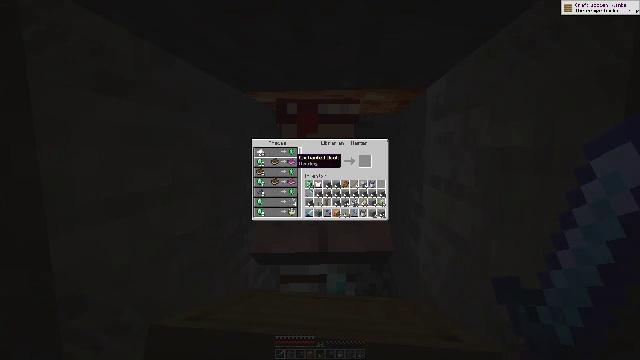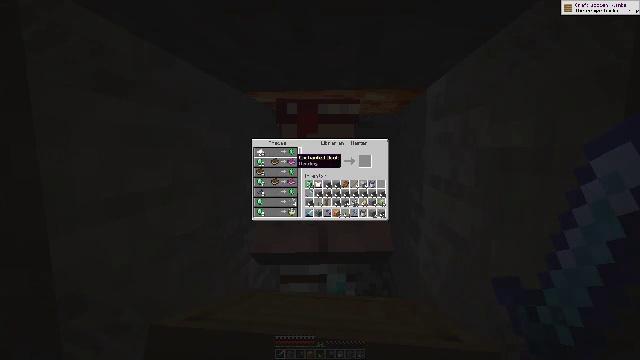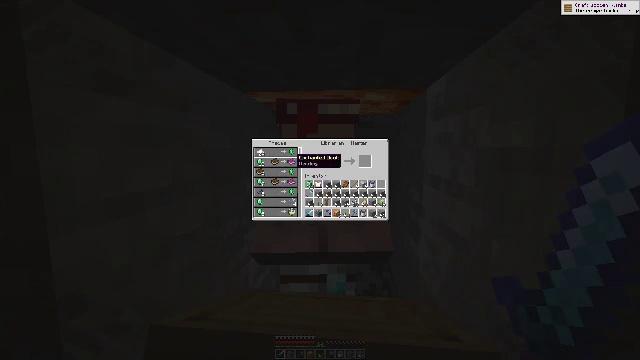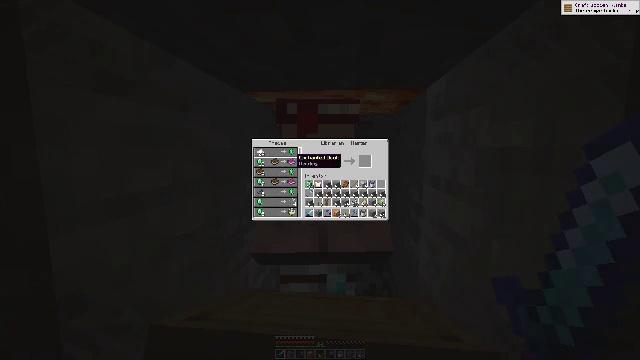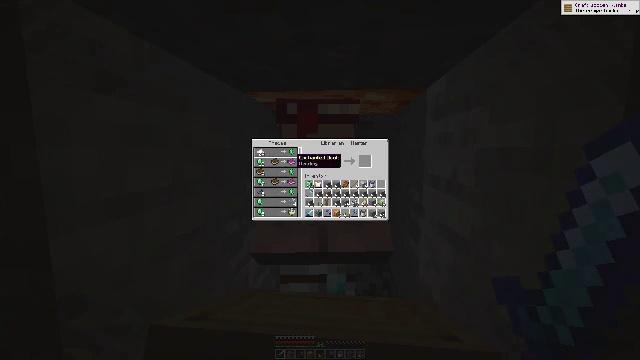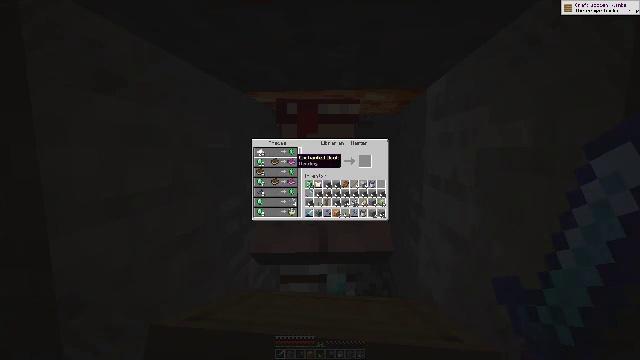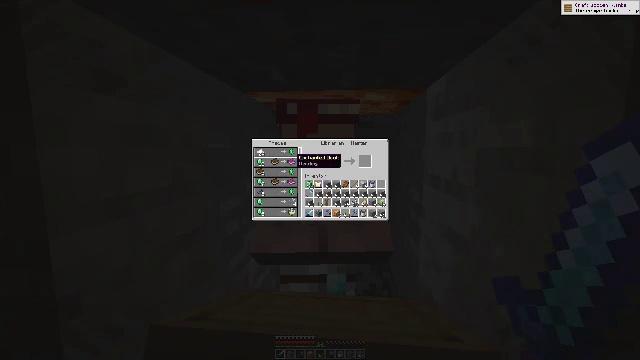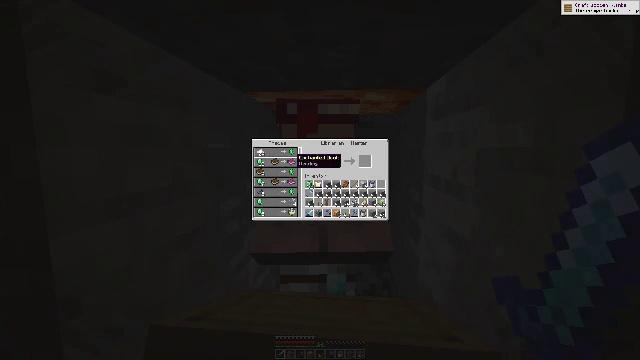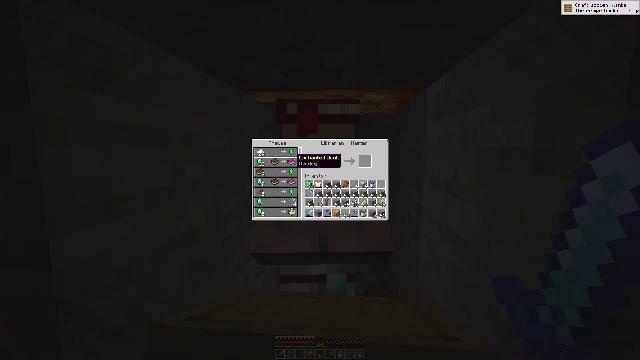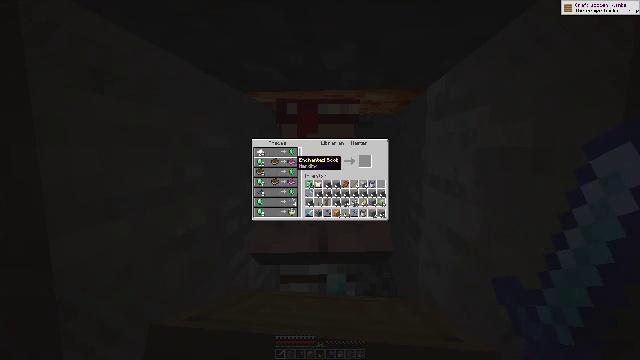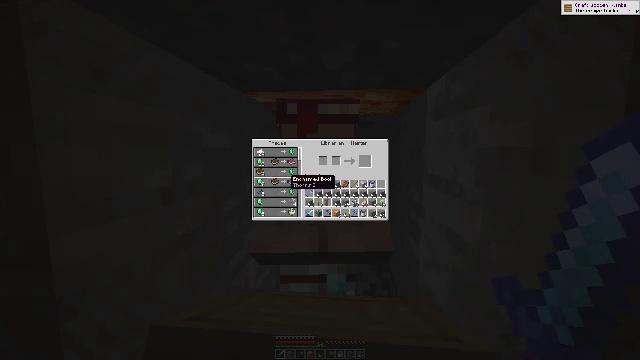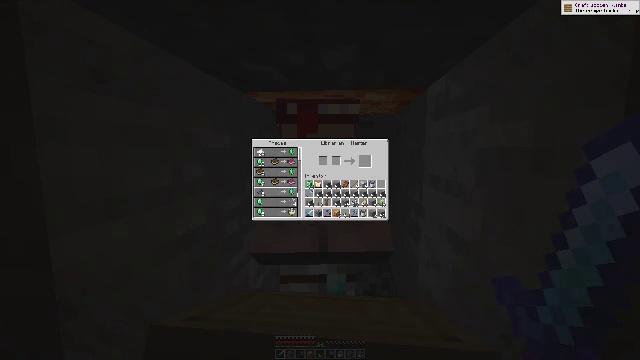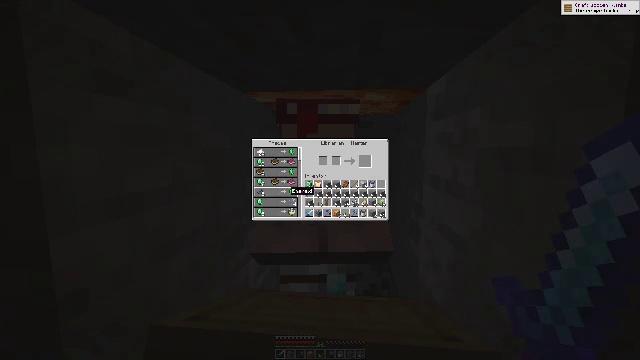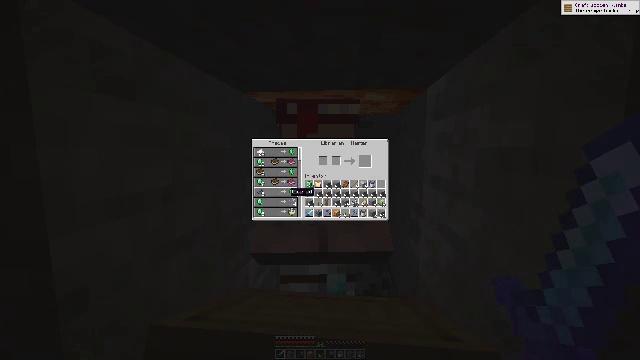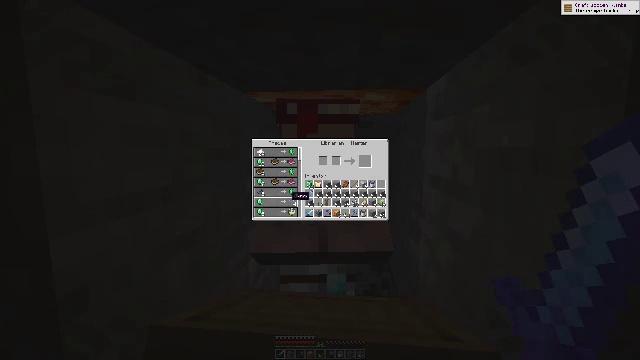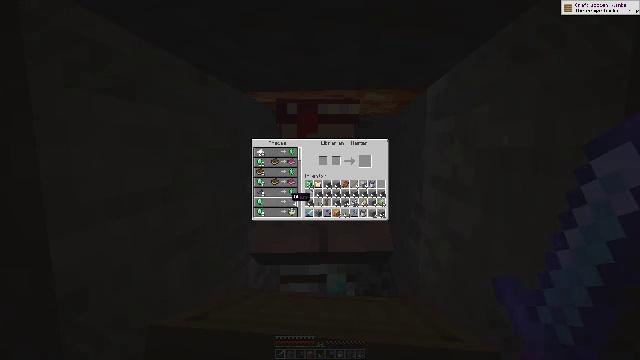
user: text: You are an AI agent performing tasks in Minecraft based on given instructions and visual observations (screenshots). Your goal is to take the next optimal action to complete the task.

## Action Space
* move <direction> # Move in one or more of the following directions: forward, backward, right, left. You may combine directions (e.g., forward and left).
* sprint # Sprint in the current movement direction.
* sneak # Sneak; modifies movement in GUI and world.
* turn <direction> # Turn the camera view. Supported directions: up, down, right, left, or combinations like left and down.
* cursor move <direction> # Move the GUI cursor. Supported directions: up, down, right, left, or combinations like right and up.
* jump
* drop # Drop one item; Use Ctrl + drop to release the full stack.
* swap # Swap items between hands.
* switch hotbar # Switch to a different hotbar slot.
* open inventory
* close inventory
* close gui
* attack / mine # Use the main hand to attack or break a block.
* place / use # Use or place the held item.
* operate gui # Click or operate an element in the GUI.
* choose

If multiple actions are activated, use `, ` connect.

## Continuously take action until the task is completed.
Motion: motion action
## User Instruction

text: Break the vines.
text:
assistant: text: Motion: no_op
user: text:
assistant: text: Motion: no_op
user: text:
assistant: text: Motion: no_op
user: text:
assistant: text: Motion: no_op
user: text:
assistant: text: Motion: no_op
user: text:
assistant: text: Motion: no_op
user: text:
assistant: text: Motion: no_op
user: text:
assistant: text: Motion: no_op
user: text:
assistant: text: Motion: no_op
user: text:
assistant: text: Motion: turn left and down
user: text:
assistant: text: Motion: turn down
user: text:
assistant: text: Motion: no_op
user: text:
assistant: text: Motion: no_op
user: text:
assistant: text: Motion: turn down
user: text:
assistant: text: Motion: no_op
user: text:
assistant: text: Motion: no_op
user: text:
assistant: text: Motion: no_op
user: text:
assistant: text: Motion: no_op
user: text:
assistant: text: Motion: no_op
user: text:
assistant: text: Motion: no_op
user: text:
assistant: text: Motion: no_op
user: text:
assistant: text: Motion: no_op
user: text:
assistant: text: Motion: turn down
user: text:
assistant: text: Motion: turn down
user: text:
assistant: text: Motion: turn down
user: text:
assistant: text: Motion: no_op
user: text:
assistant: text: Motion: no_op
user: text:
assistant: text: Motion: no_op
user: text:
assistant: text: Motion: turn up
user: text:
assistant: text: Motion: turn up